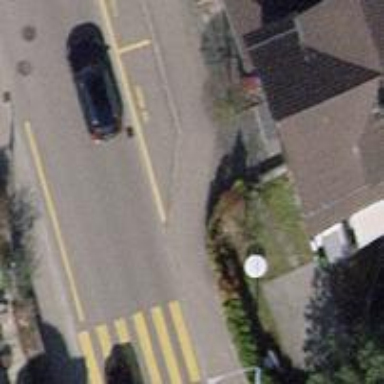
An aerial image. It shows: Asphalt sidewalk.